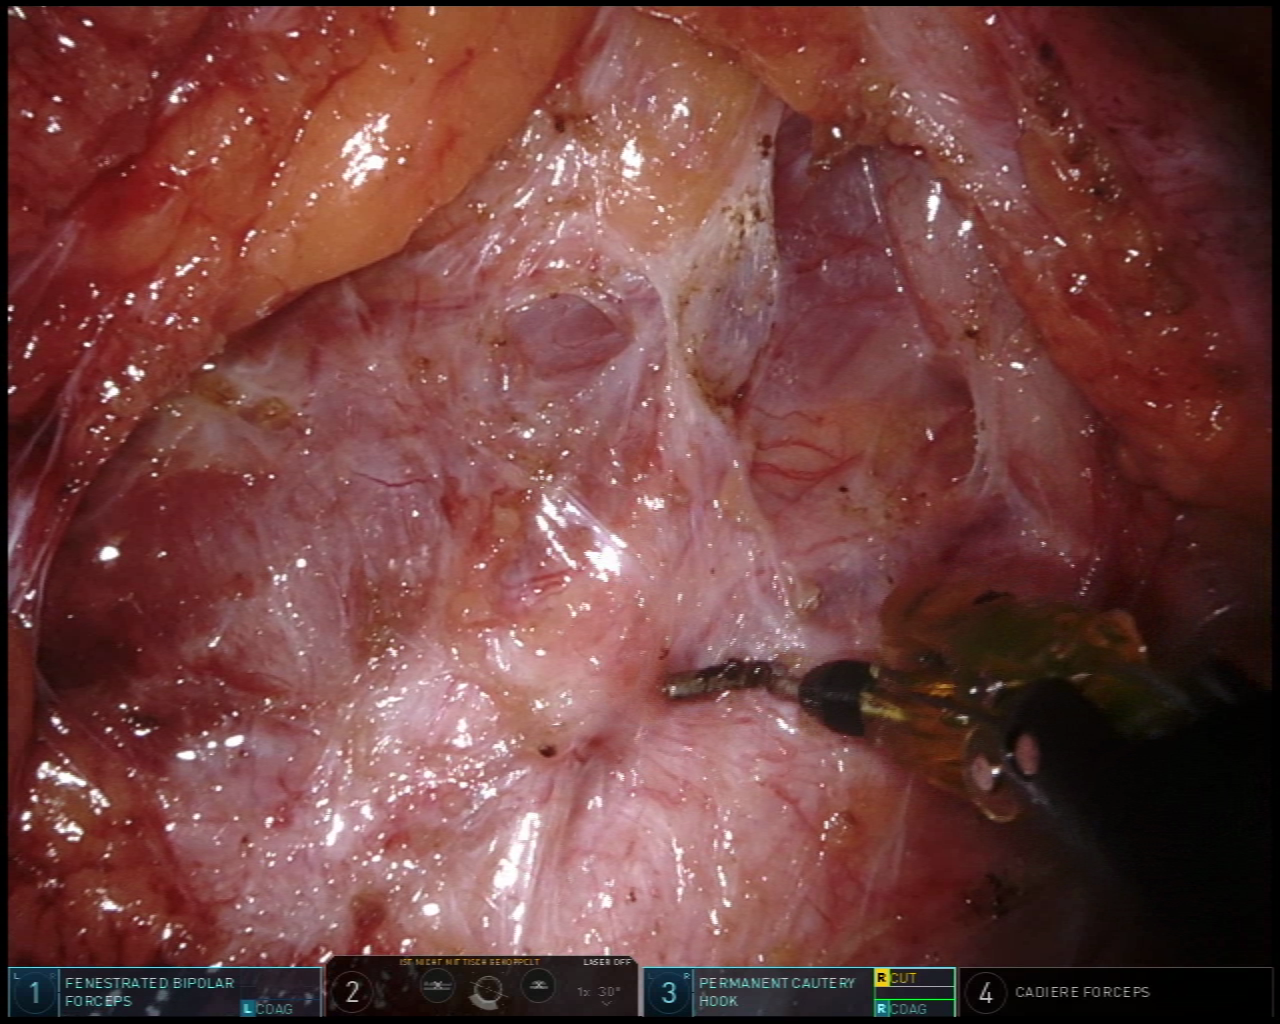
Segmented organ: ureter
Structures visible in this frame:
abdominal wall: no
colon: no
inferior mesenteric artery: no
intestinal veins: no
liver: no
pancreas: no
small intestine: no
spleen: no
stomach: no
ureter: yes
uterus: no
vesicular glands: no